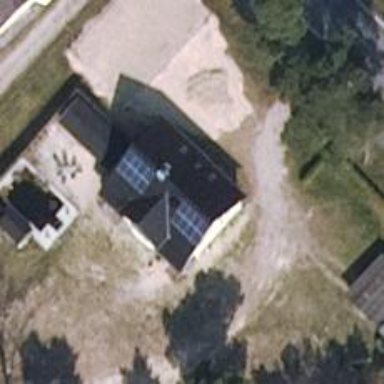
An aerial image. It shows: Small solar photovoltaic panel generator is producing electricity.